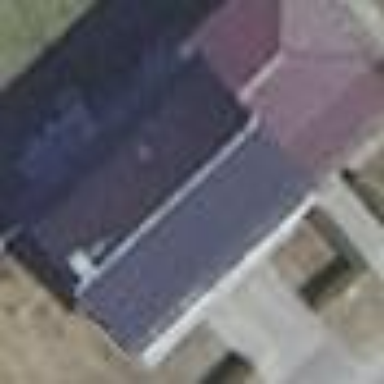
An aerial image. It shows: Simple and straightforward house.